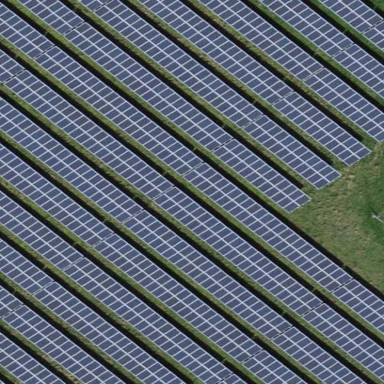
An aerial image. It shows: Solar power generator with photovoltaic panels.